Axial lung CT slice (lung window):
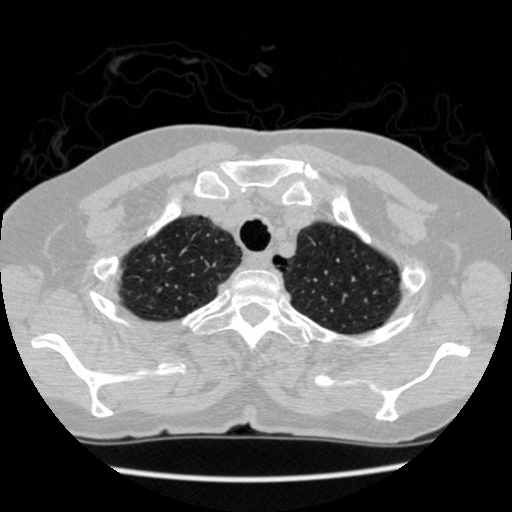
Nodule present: no